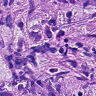
Metastatic tissue present: yes